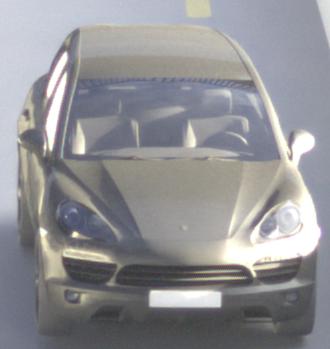
Make: Porsche
Model: Cayenne
Detailed model: Cayenne (958)
Model produced from: 2010/05
Model produced until: 2014/07
Doors: 5
Color: gray
Road condition: dry road
Daytime: sunrise or sunset
Contrast: medium contrast